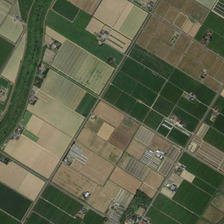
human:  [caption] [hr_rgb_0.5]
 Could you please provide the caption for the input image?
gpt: many pieces of farmlands and small buildings are together .

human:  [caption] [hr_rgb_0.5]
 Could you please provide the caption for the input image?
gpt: many pieces of farmlands and small buildings are together .

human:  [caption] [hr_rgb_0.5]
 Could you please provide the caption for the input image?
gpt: many pieces of farmlands and small buildings are together .

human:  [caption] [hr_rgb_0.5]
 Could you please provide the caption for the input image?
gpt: many pieces of farmlands and small buildings are together .

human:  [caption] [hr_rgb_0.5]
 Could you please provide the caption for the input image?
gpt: many pieces of farmlands and small buildings are together .